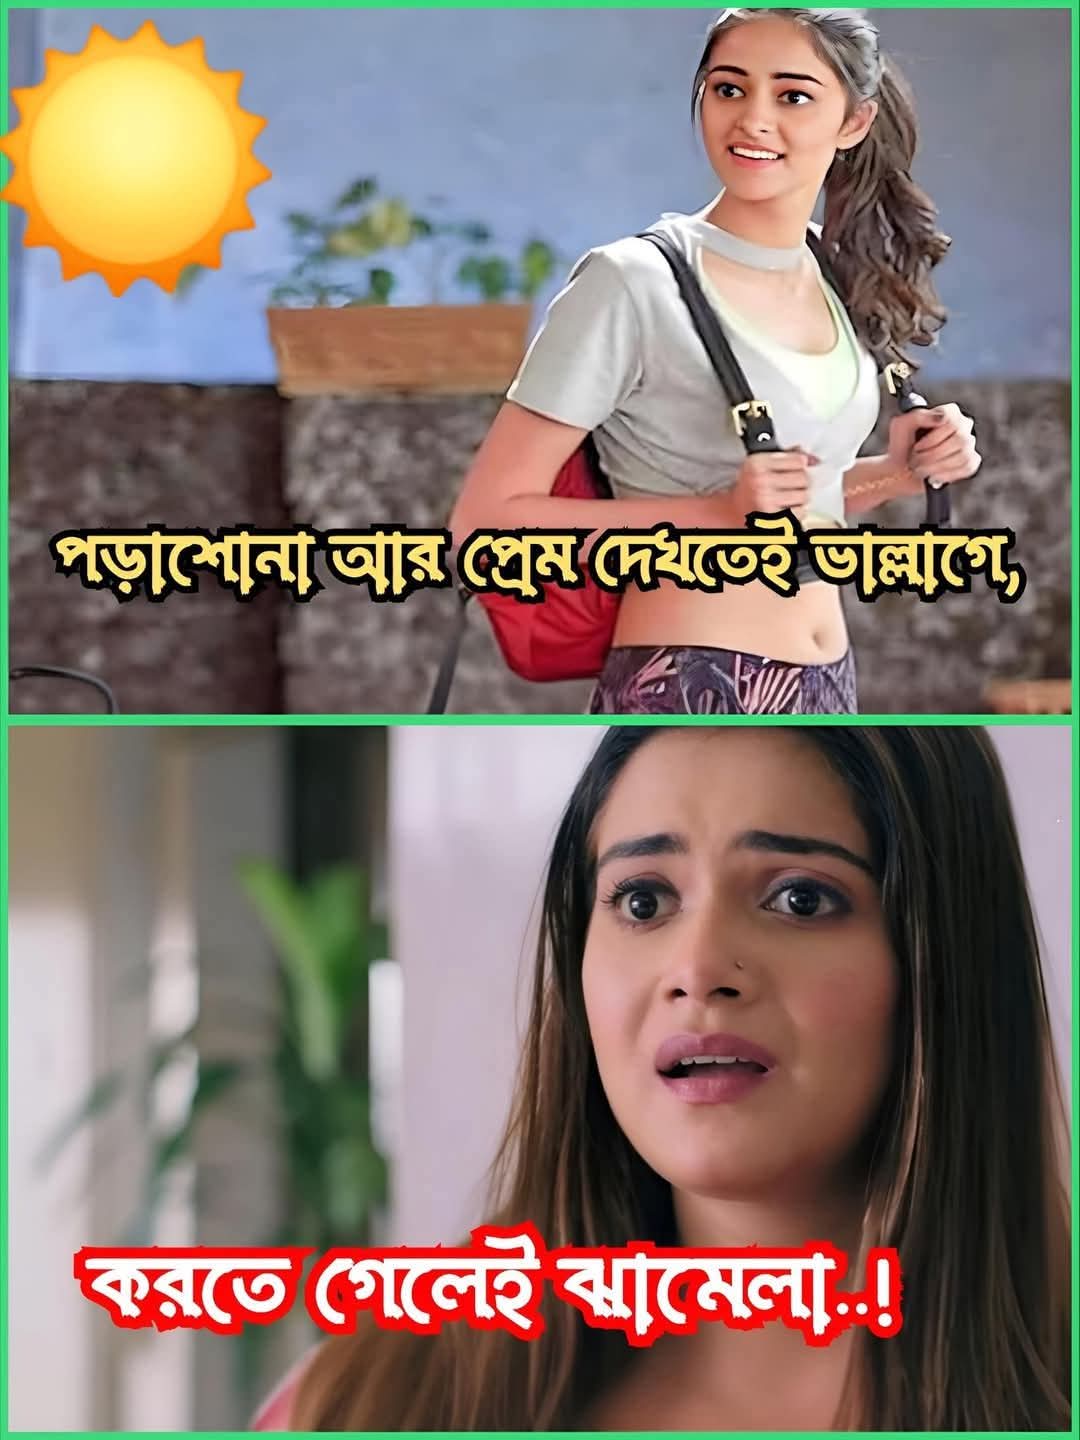
Text: পড়াশোনা আর প্রেম দেখতেই ভাল্লাগে,
করতে গেলেই ঝামেলা..!
Label: Non Hate